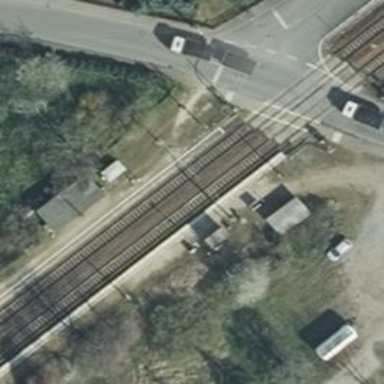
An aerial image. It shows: Stop position for public transport on the railway.